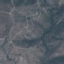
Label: HerbaceousVegetation